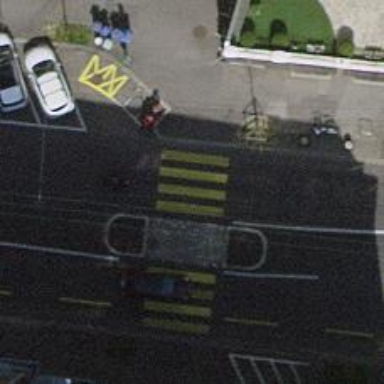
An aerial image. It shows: Secondary road with trolley wires.